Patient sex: M
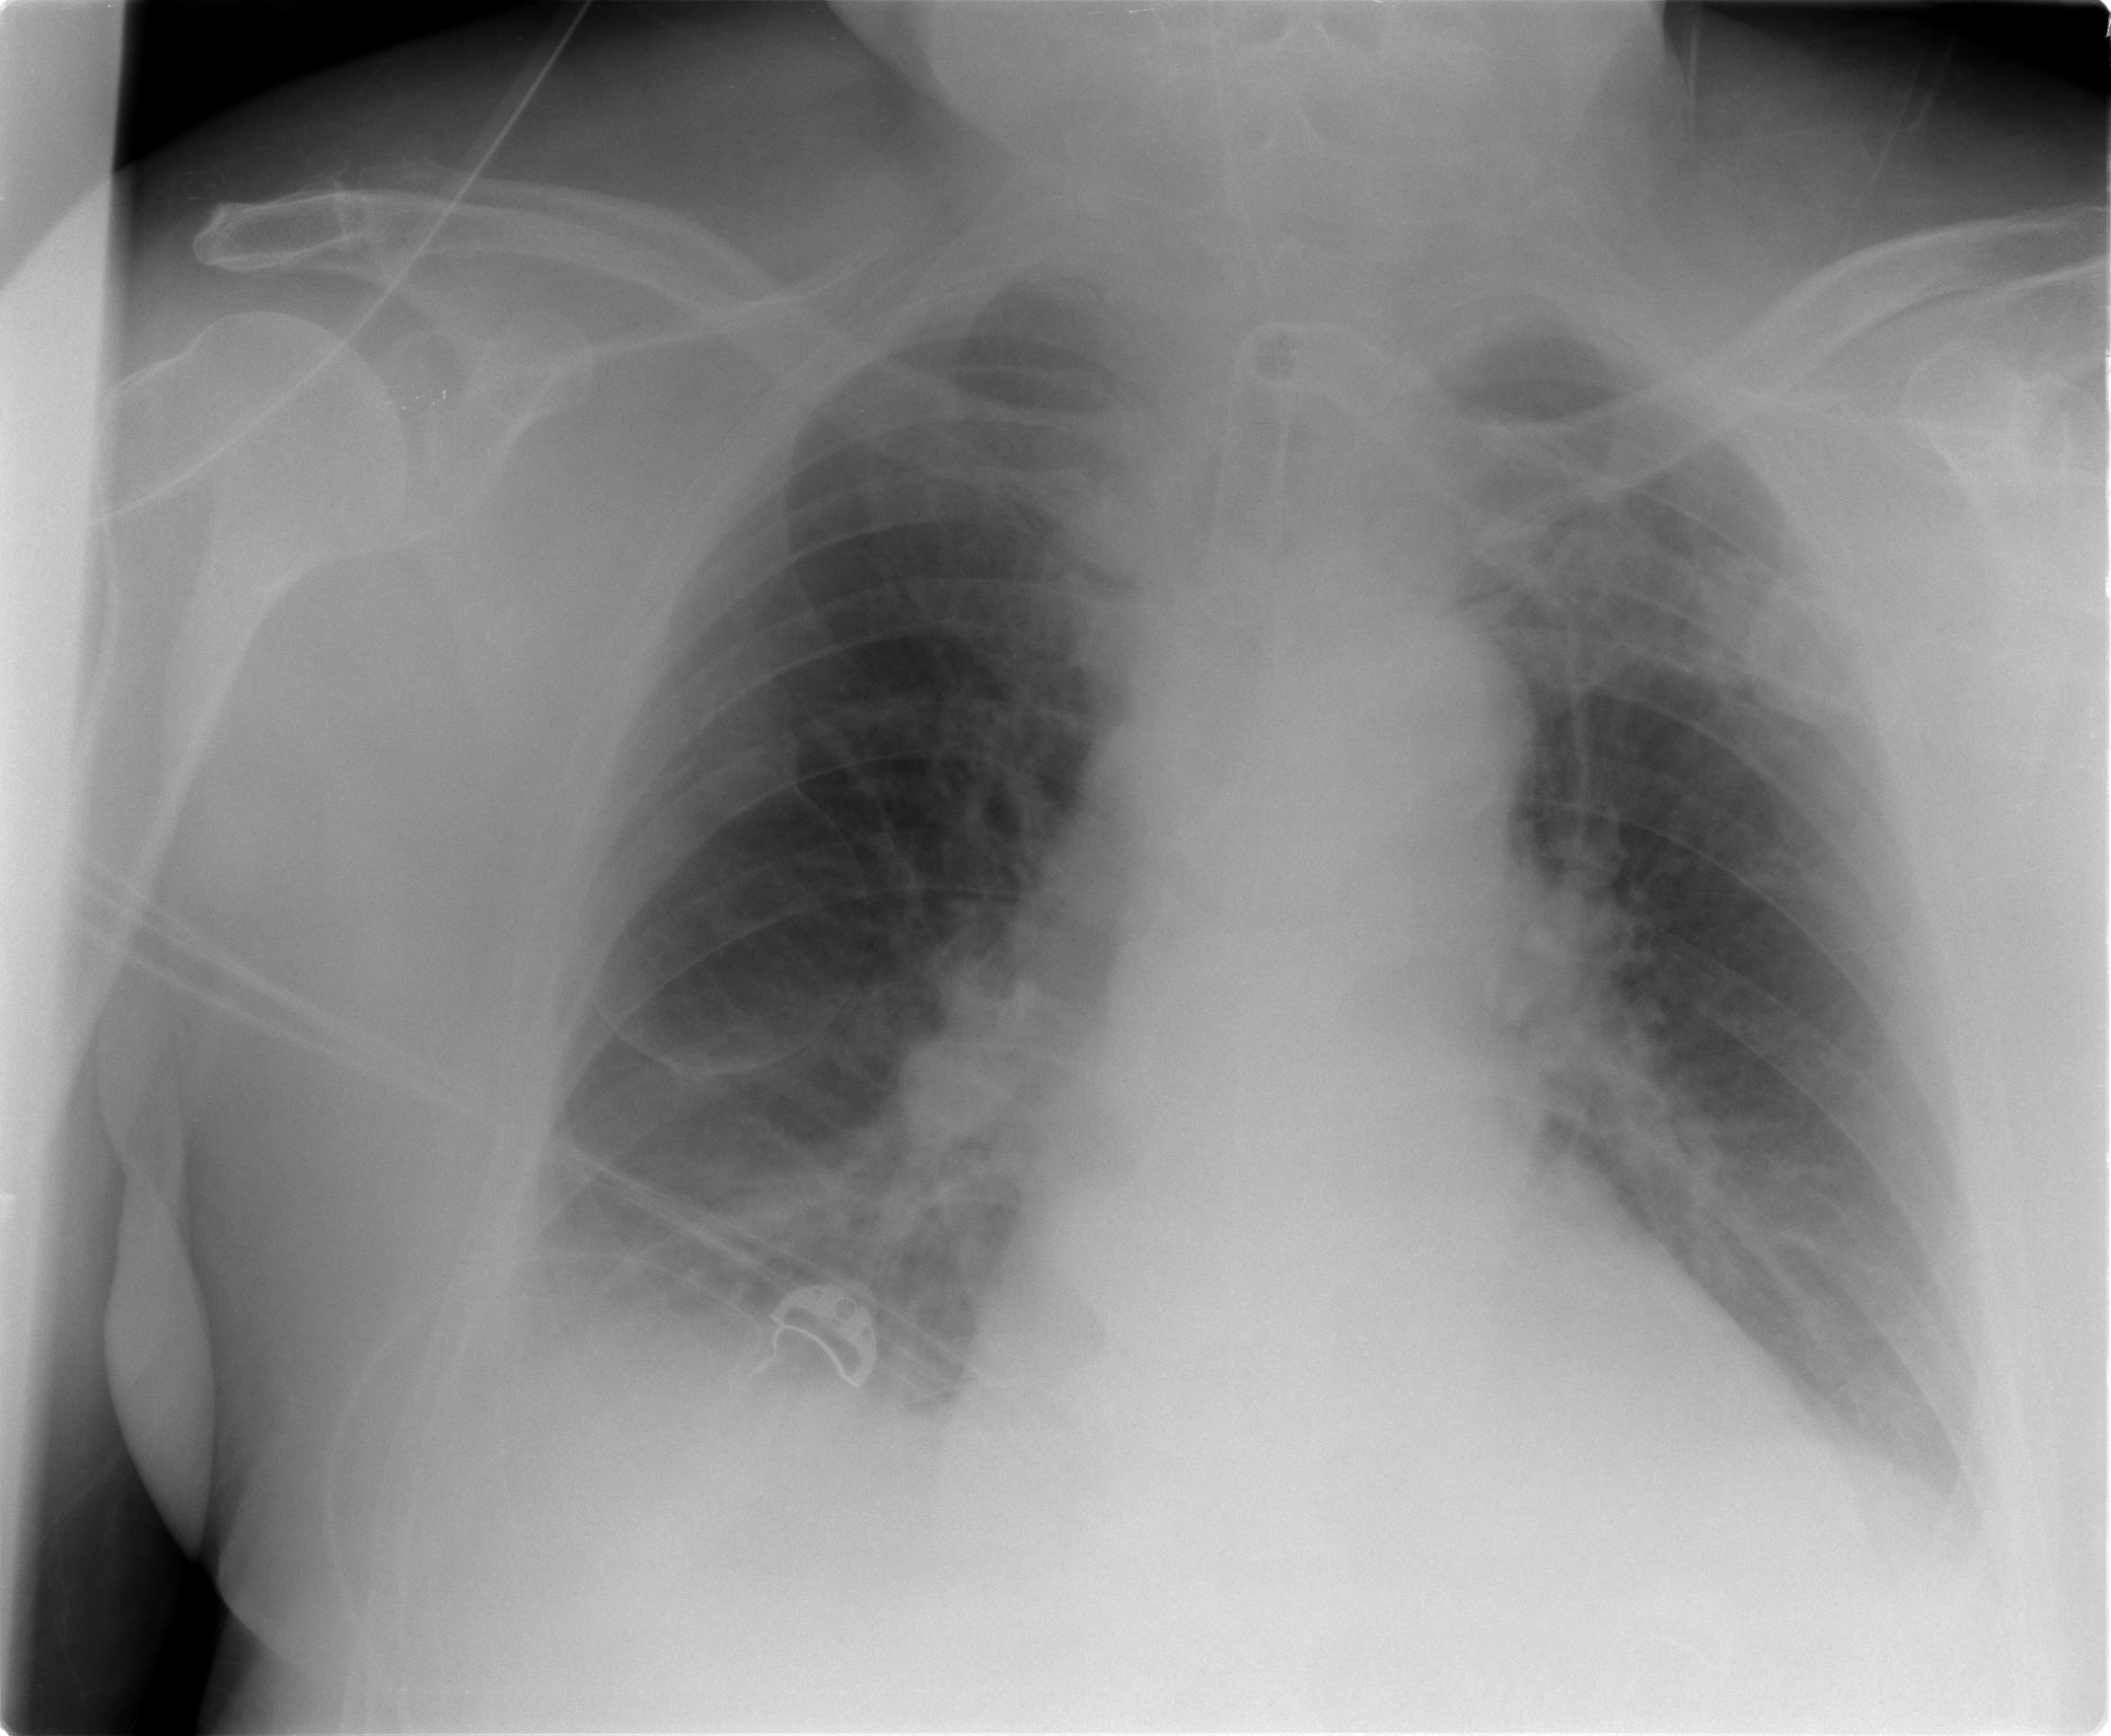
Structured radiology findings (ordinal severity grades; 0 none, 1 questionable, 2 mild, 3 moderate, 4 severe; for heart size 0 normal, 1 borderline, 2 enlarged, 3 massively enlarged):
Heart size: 0
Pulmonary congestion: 2
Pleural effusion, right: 2
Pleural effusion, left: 0
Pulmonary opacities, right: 2
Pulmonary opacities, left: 0
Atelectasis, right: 0
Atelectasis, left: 0